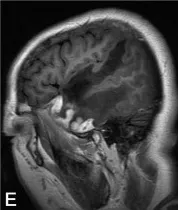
Sagittal T1-weighted images with contrast demonstrated the enhancing nodules arising from the meninges, with significant perilesional edema.
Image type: radiology (mri)